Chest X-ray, PA view. Patient: 42 years old, sex M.
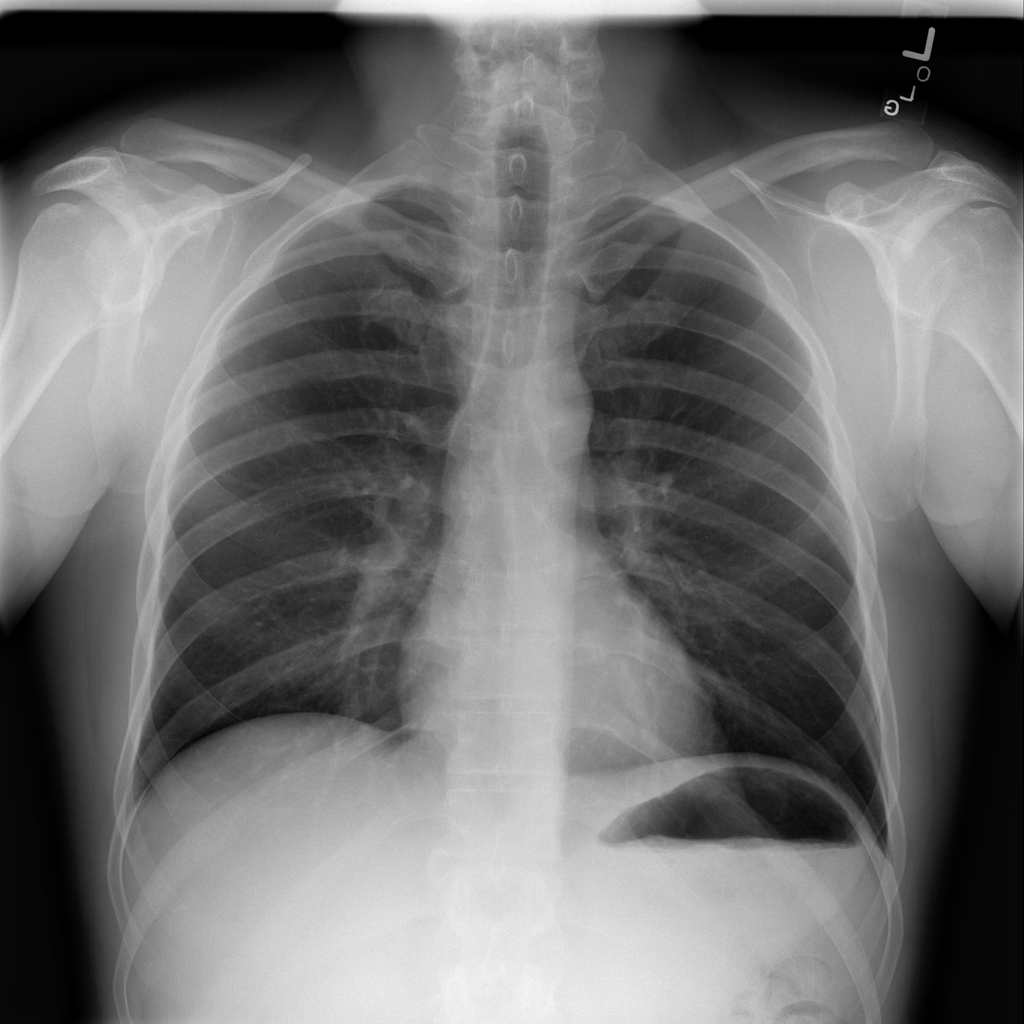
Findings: No Finding